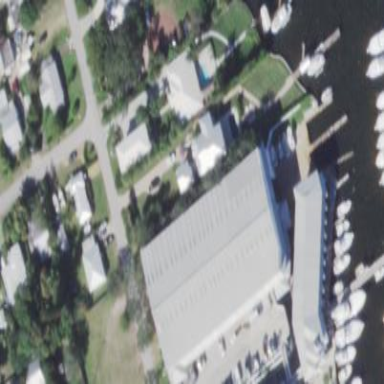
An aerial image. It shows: Building designated for boat storage.